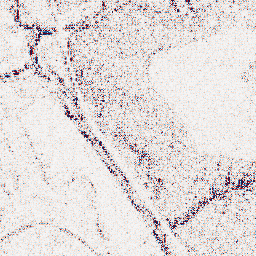
Category: wavelet
Decomposition family: wavelet_reverse_biorthogonal
Decomposition parameters: wavelet: rbio2.4
level: 1
Upsampling method: bicubic_16x
Upsampling parameters: scale: 16
Upsampling scale: 16